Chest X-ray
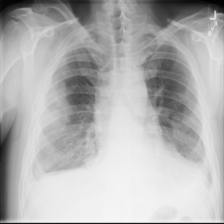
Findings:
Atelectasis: positive
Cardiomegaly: negative
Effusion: positive
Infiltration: negative
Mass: negative
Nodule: negative
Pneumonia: negative
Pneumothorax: negative
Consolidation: negative
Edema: negative
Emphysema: negative
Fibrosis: negative
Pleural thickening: negative
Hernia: negative